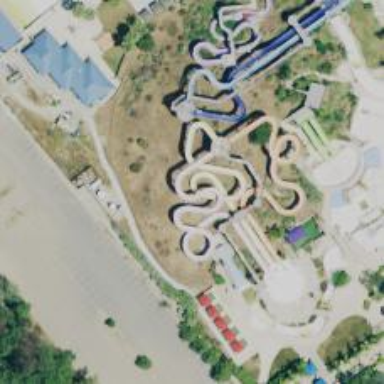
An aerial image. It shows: Covered water slide attraction.